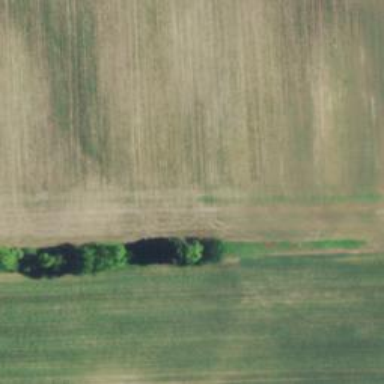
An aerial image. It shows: Row of trees in natural setting.